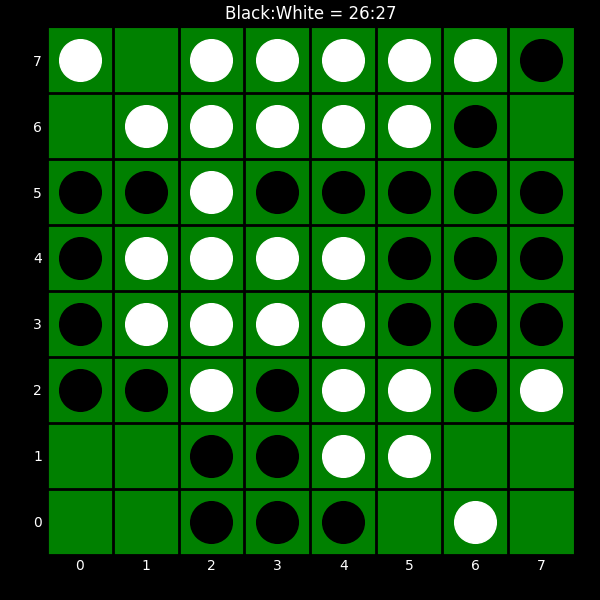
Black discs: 26
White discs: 27